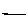
Label: line